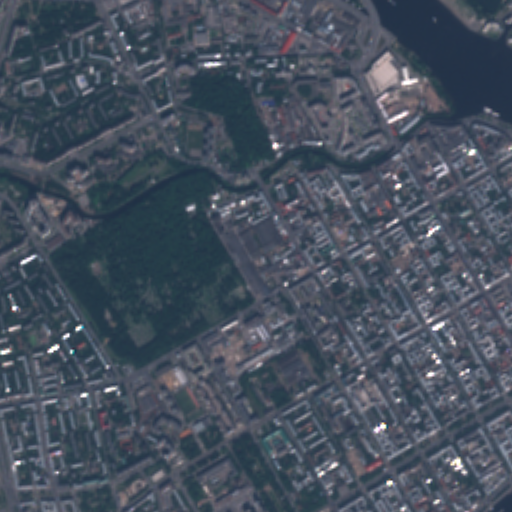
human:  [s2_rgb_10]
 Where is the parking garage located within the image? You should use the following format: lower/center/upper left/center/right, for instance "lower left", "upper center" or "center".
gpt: The parking garage is located in the upper center of the image.
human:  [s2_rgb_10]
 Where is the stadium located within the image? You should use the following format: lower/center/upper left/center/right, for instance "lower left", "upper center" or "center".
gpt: The stadium is located in the upper center of the image.
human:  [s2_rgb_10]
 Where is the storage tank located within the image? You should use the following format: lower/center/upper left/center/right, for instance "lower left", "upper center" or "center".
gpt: The storage tank is located in the upper center of the image.
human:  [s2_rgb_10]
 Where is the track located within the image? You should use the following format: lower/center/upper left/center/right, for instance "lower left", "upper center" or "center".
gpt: The track is located in the upper left of the image.
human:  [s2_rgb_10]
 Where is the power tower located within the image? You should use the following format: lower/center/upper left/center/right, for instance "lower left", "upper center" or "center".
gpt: There is no power tower in the image.